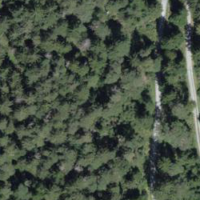
EUNIS habitat code: 43
Species observed at this site:
Orchis militaris